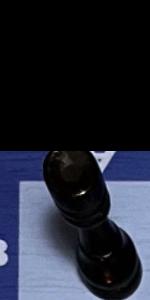
Label: Rook_Black